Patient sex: F
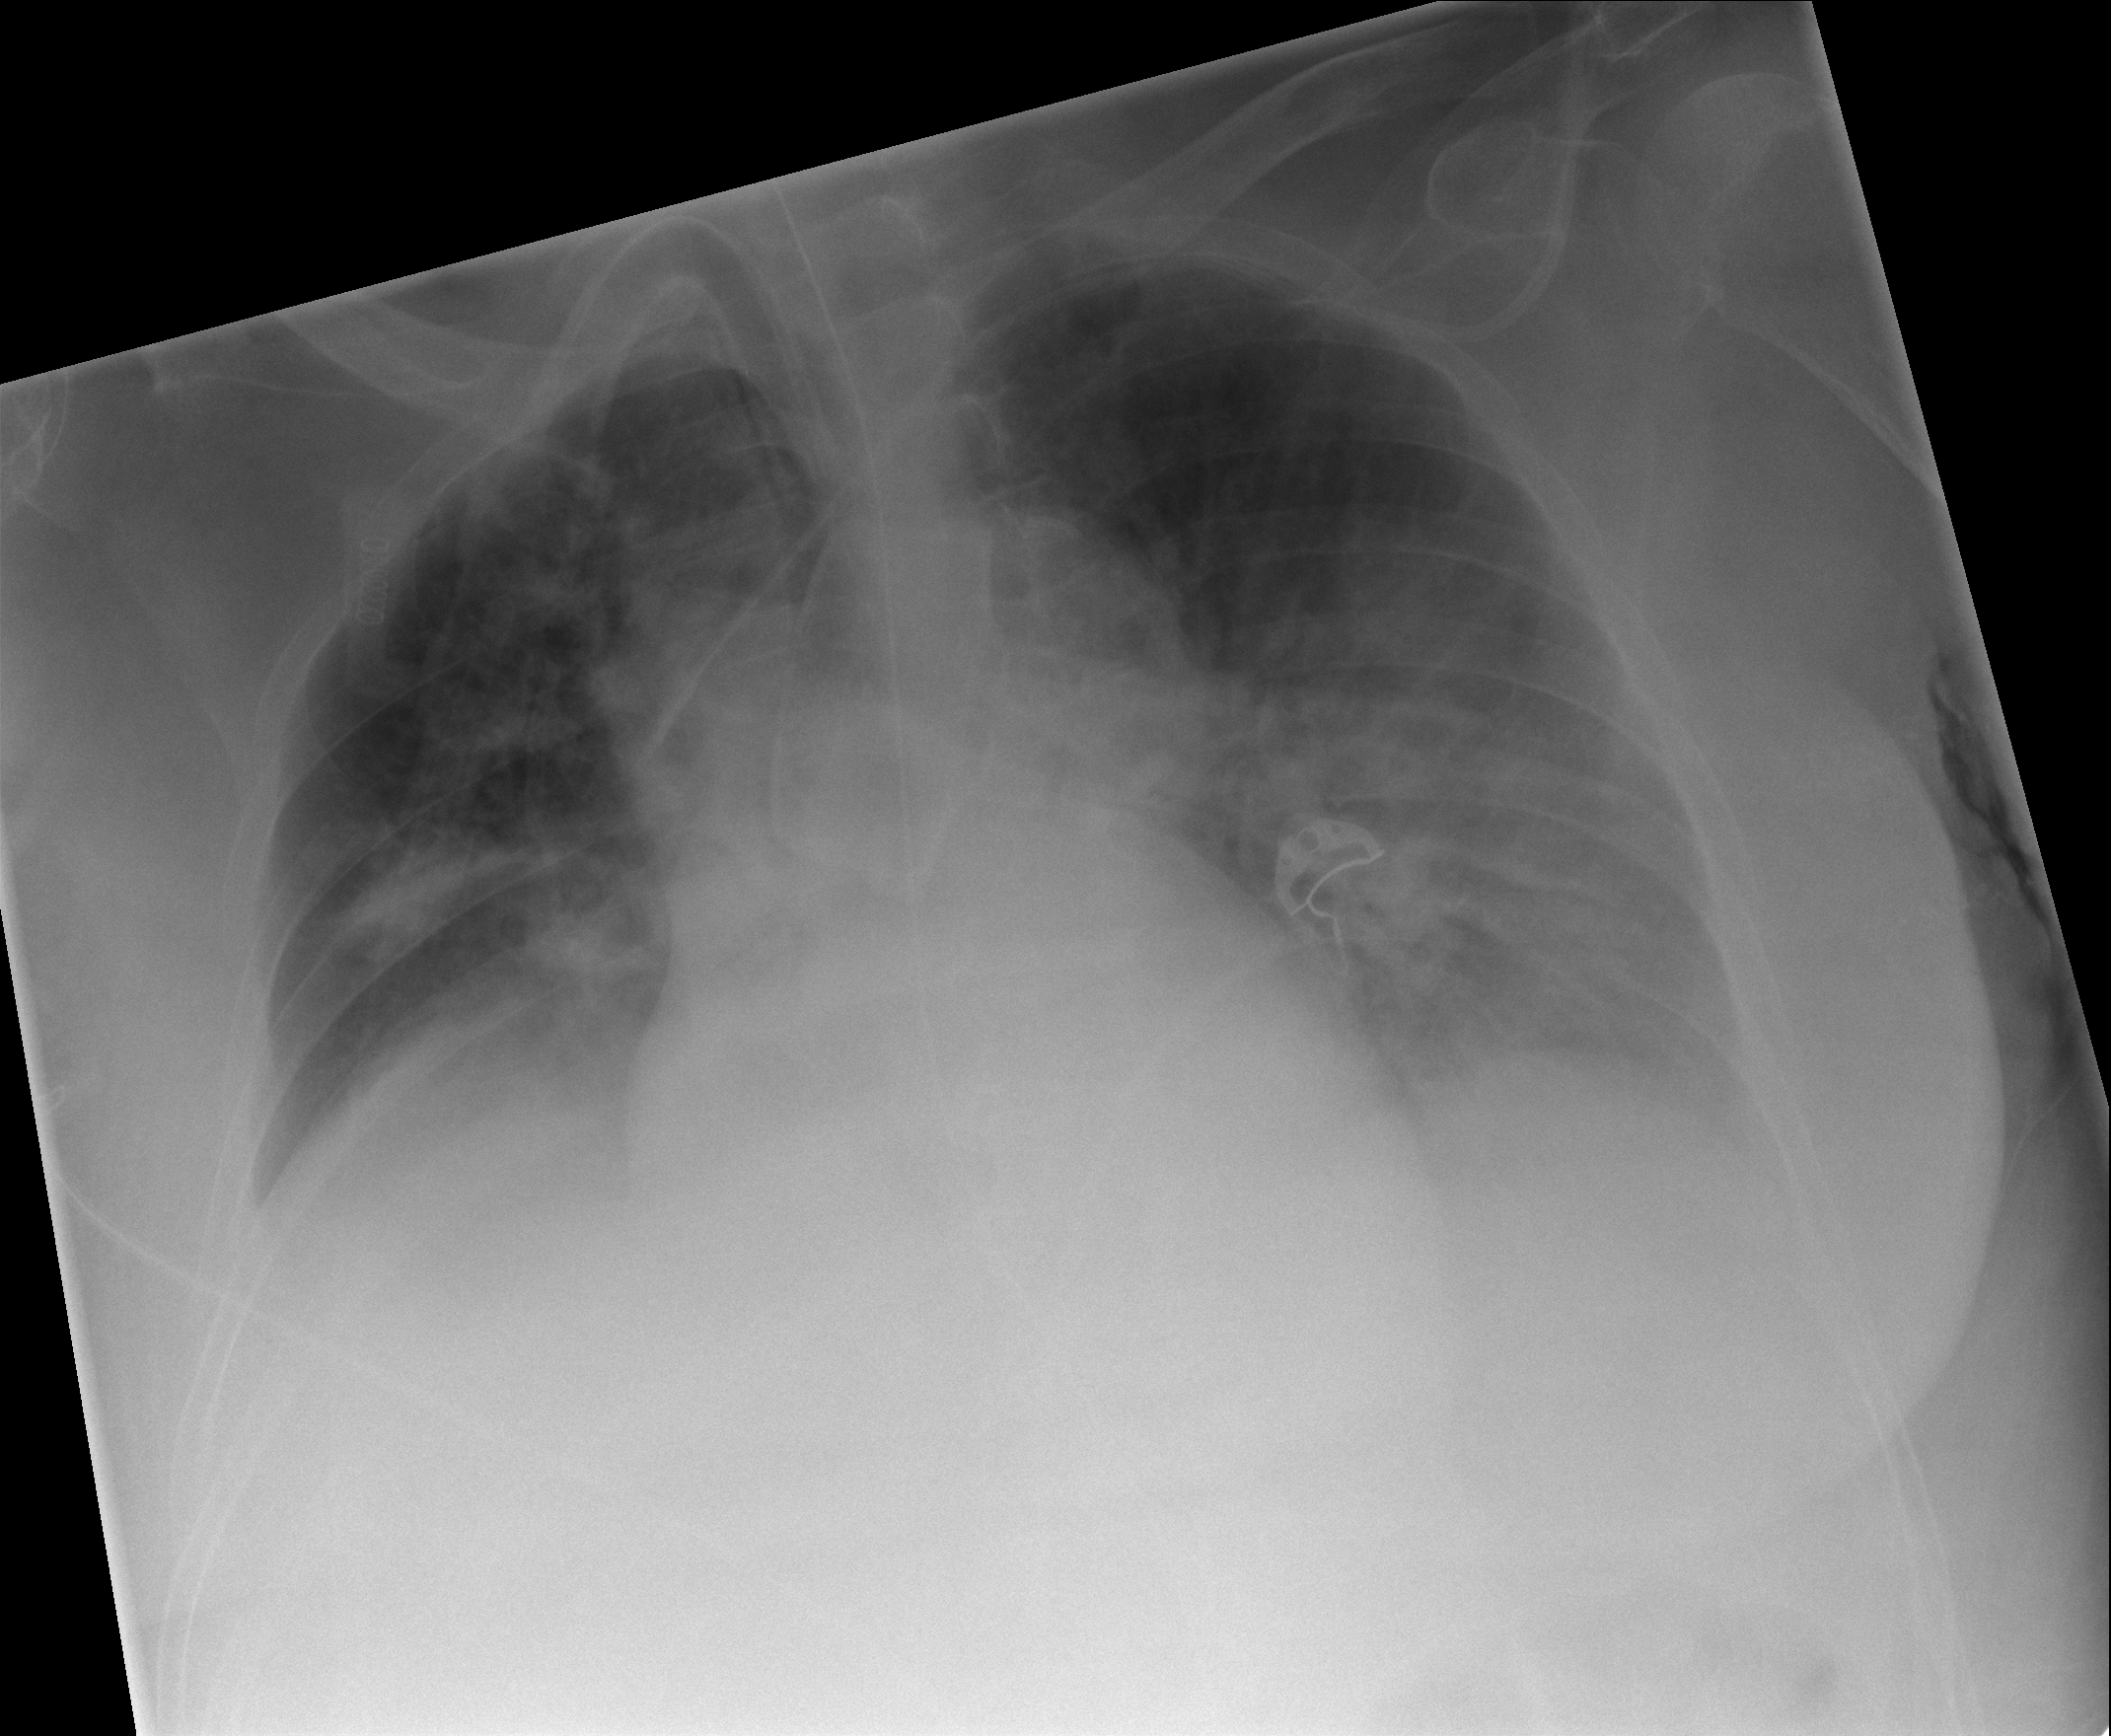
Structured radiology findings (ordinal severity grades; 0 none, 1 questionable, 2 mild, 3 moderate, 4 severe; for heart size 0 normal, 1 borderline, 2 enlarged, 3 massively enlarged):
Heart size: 0
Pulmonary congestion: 2
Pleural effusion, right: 0
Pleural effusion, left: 2
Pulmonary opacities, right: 0
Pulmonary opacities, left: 2
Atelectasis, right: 3
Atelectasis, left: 2